Aerial crown-view tile of a tropical tree (Barro Colorado Island, Panama), acquired 20241014:
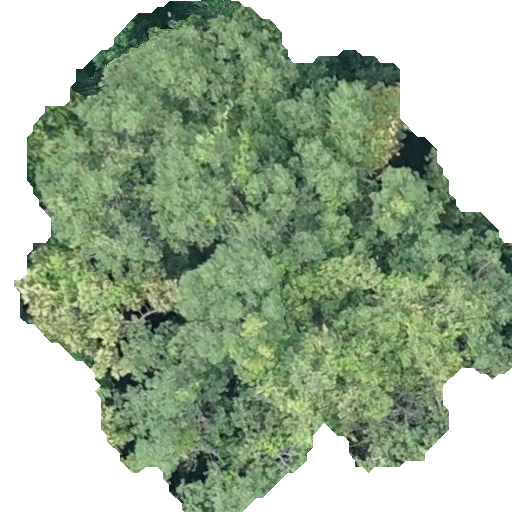
Species: Calophyllum longifolium
GBIF accepted scientific name: Calophyllum longifolium
Crown area: 271.394 m²